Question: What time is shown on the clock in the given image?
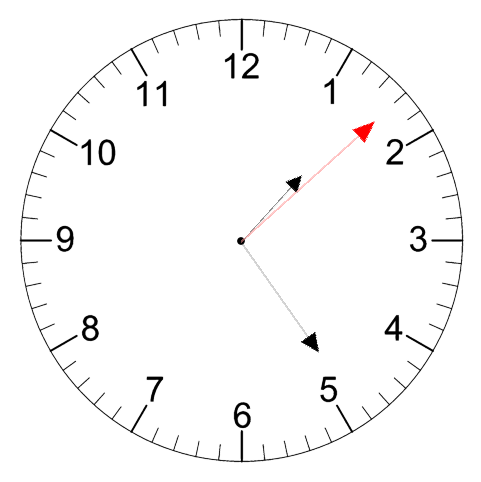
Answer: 01:24:08